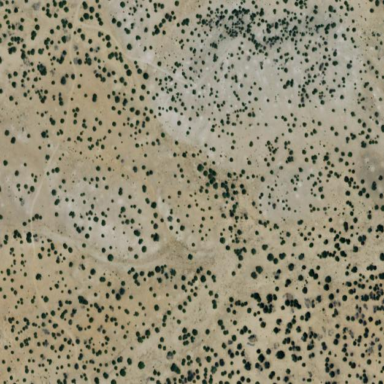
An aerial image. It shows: Patch of scrub vegetation.